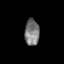
Tissue: skin
Cell type: Fibroblasts
Senescence score: 0.7512
Nuclear area (px): 378
Mean DAPI intensity: 122.844